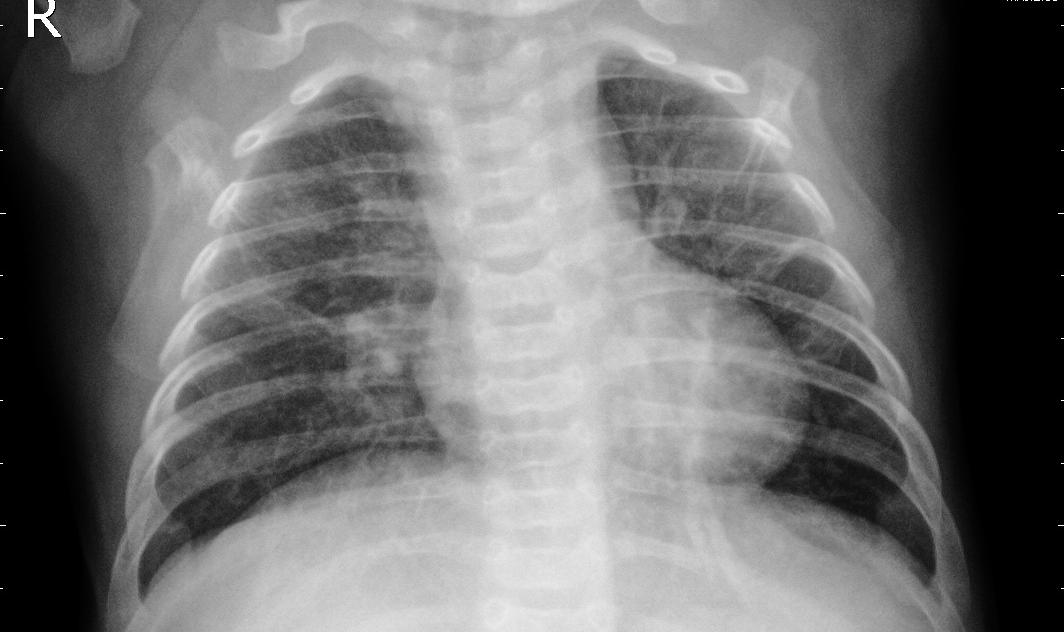
Diagnosis: PNEUMONIA